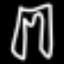
Label: pants